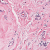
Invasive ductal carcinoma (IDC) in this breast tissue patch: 0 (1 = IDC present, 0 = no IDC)